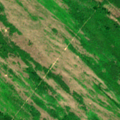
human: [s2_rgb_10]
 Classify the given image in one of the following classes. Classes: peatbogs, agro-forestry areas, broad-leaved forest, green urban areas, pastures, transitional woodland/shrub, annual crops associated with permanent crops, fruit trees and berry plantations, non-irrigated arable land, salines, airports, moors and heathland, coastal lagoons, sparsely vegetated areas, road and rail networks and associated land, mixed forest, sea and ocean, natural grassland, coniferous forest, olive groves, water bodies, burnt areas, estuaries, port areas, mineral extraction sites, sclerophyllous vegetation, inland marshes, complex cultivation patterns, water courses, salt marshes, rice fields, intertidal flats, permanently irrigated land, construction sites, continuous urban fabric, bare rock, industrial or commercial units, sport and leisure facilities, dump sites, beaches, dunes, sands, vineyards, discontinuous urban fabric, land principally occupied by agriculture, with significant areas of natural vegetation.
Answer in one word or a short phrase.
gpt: broad-leaved forest, natural grassland, transitional woodland/shrub